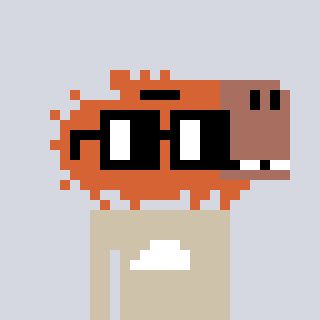
a pixel art character with square black glasses, a capybara-shaped head and a bege-colored body on a cool background